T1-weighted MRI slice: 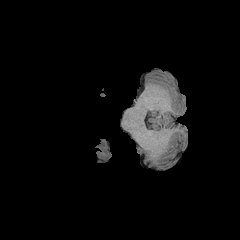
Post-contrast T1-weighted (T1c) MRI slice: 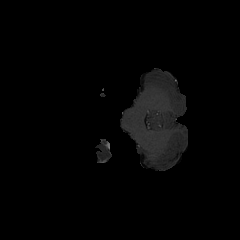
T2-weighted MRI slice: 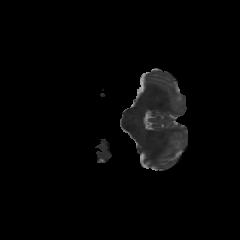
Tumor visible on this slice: no